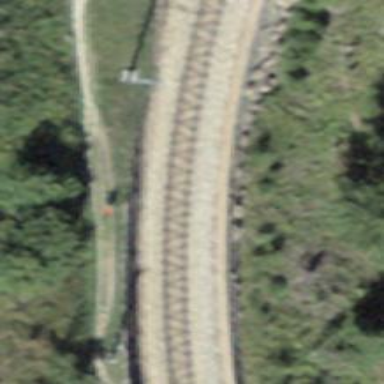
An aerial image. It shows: Narrow-gauge railway track with 1 electrified contact line.